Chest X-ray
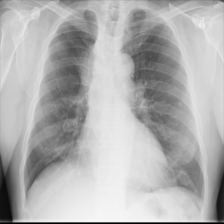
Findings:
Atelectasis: negative
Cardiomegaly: negative
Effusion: negative
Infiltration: negative
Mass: positive
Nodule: positive
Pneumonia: negative
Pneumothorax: negative
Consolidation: negative
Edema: negative
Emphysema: negative
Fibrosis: negative
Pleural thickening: positive
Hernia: negative